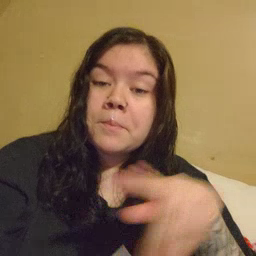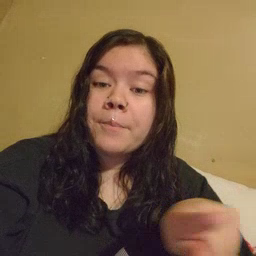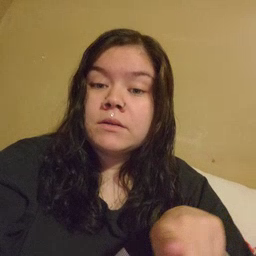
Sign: puppy